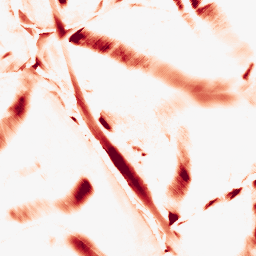
Category: morphological
Decomposition family: morphological_diamond
Decomposition parameters: operation: opening
radius: 20
Upsampling method: sinc_hamming
Upsampling parameters: scale: 4
kernel_size: 16
Upsampling scale: 4